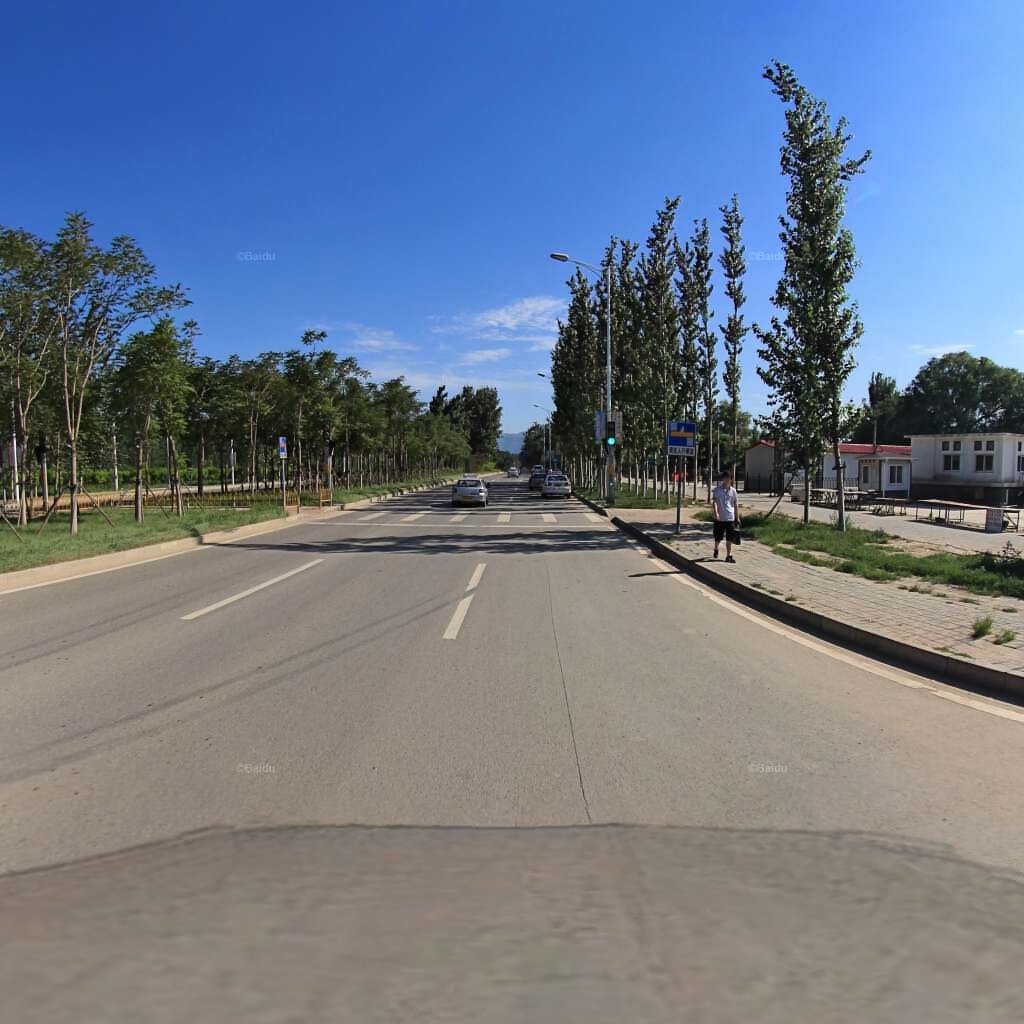
Region: Haidian
Road damage annotations: longitudinal crack